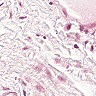
Metastatic tissue present: no